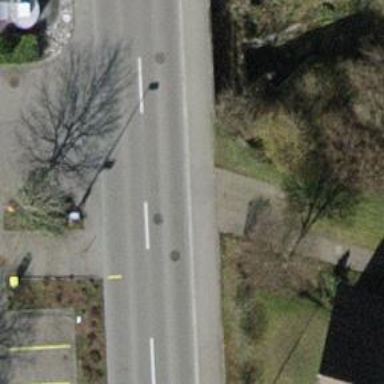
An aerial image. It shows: Public transport stop position.